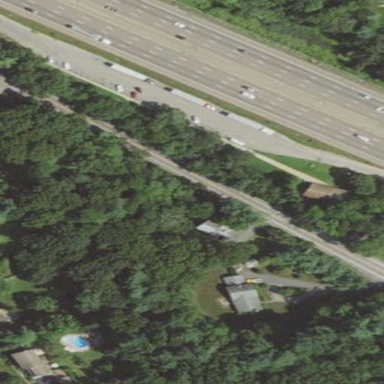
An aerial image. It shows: Rest area on the road.